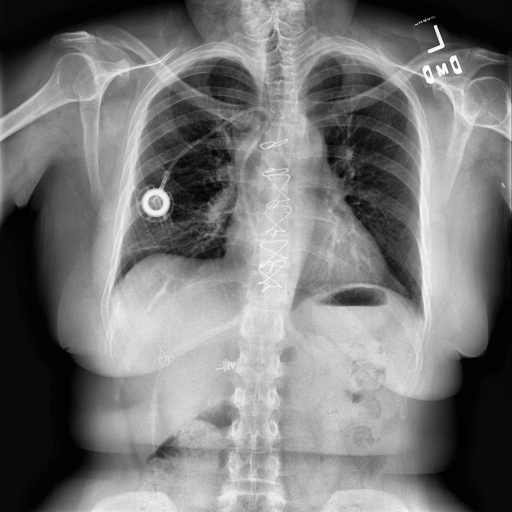
Finding: NORMAL